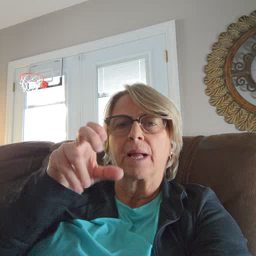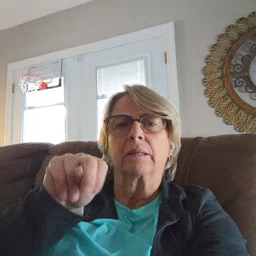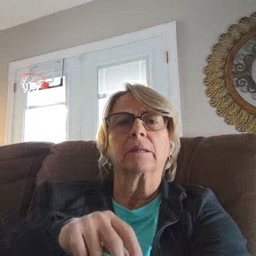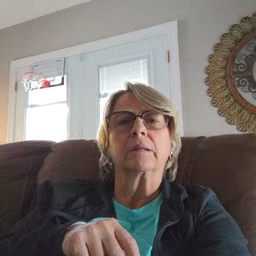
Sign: pen